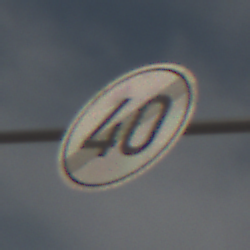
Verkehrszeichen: EndeGeschwindigkeit40
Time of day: MorningAfternoon
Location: Outdoor (Urban)
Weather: PartlyCloudy
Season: NotSpecified
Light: Natural